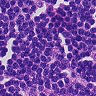
Metastatic tissue present: no